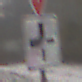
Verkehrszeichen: VerlaufVorfahrtsstrasse2
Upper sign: VorfahrtGewaehren
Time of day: Midday
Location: Outdoor (Nature)
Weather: Overcast
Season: Winter
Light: Natural